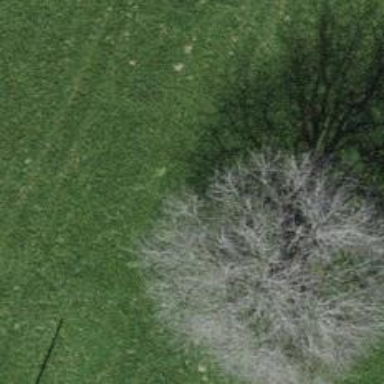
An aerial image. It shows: Beautiful tree in nature.